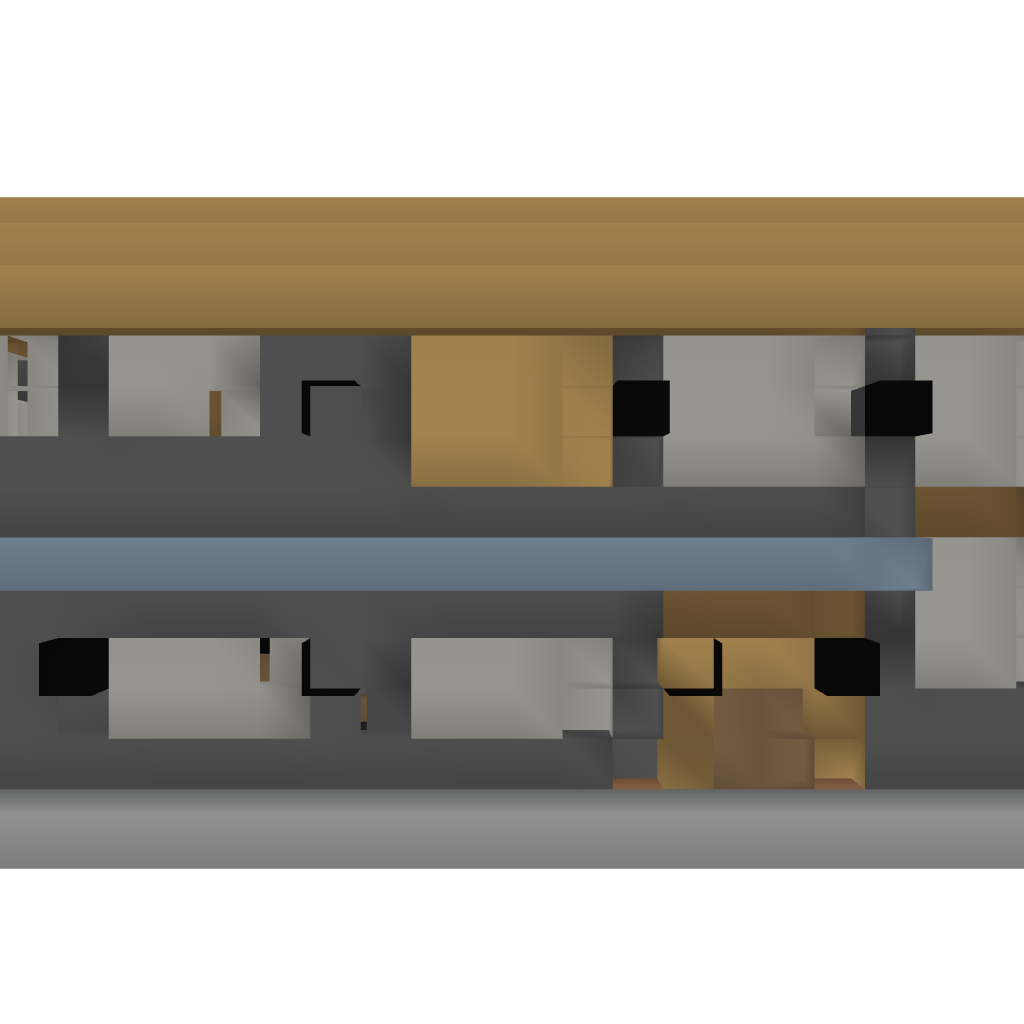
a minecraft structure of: My house